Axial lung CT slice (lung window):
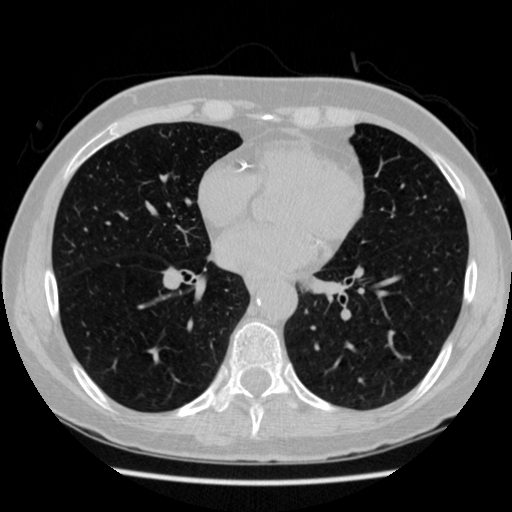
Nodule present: no